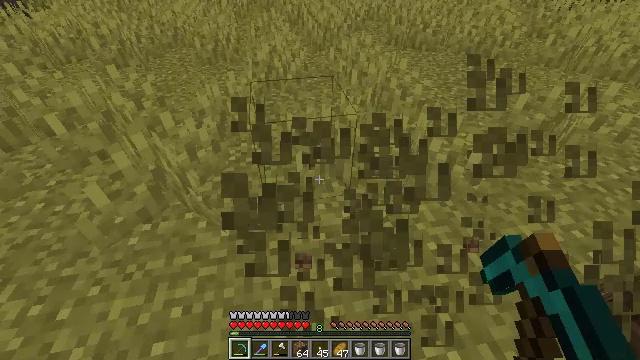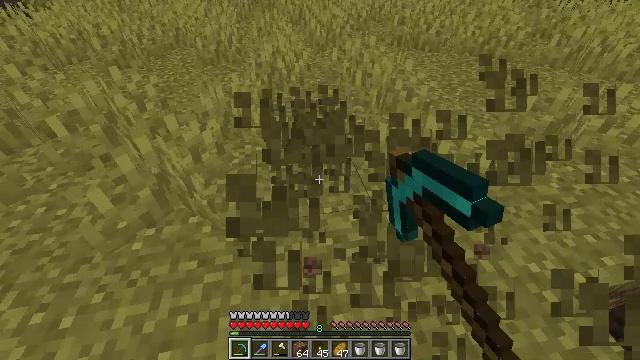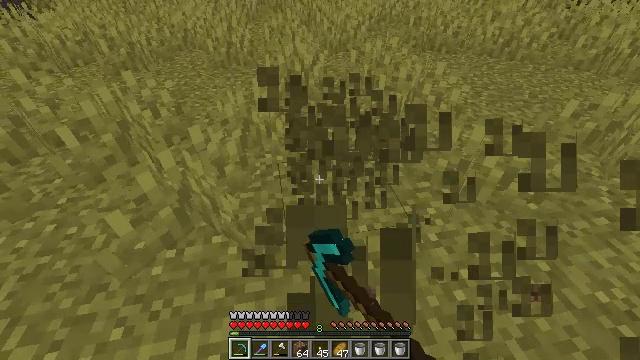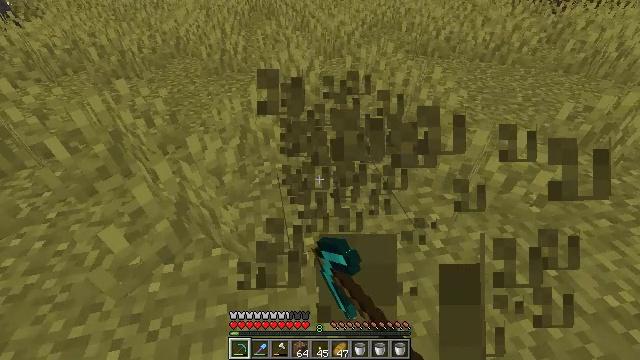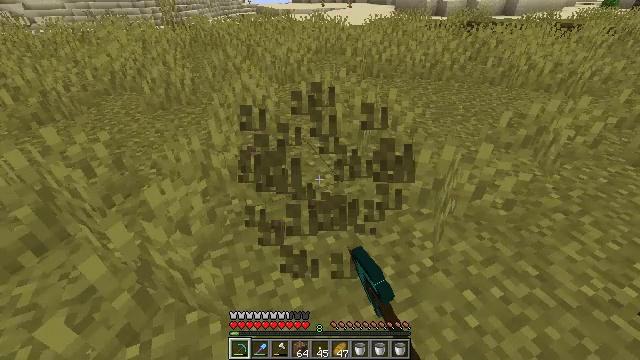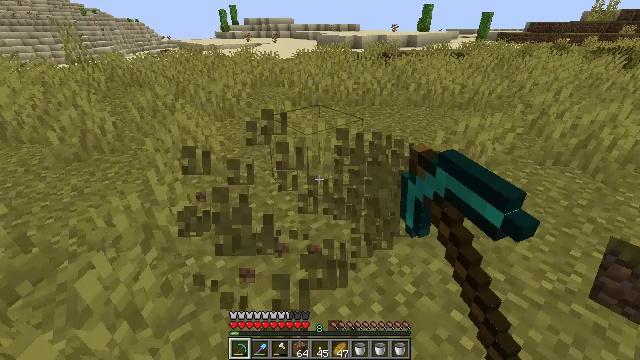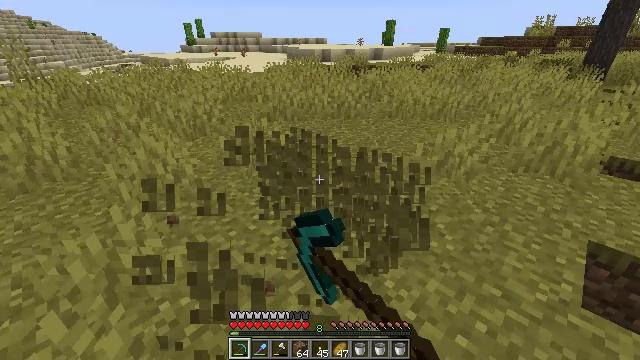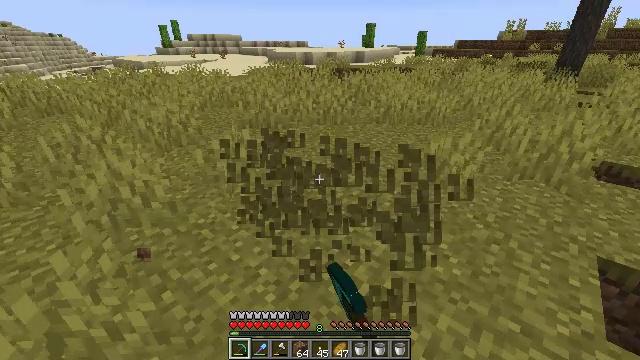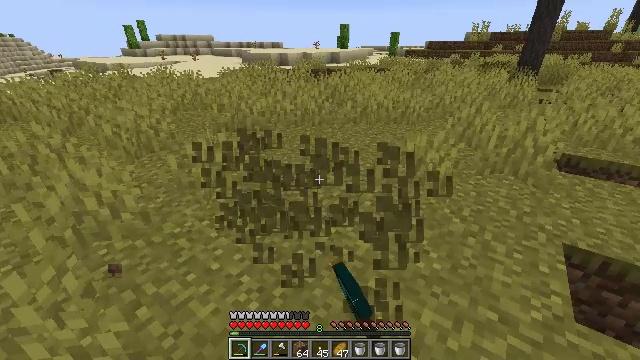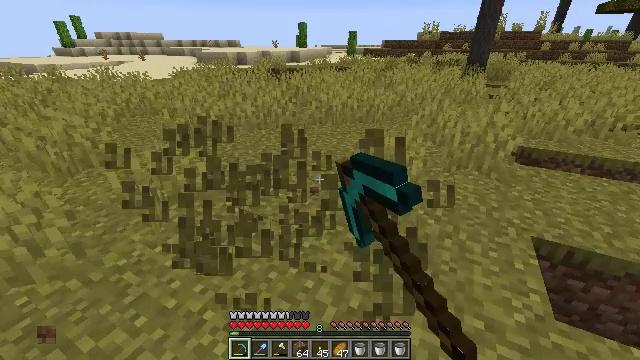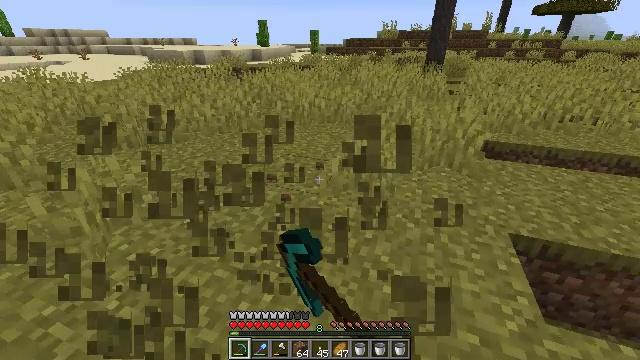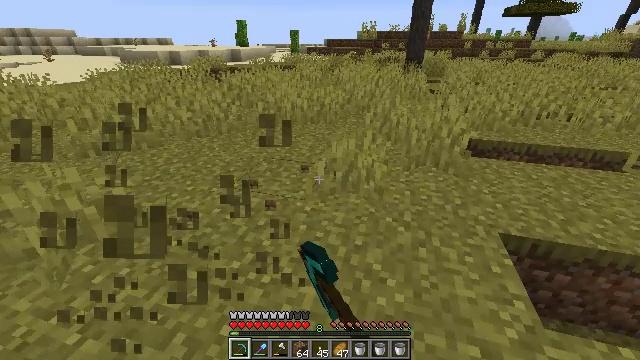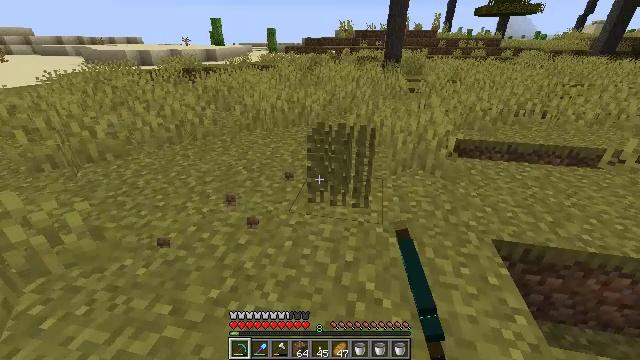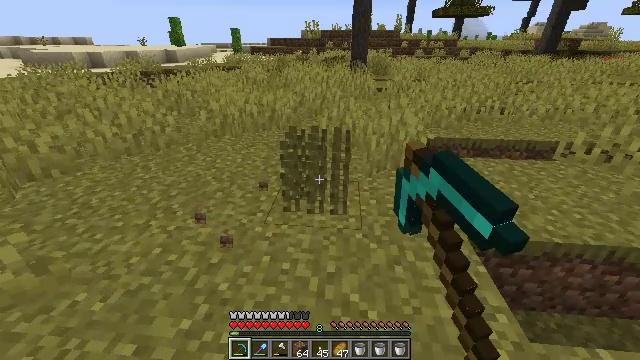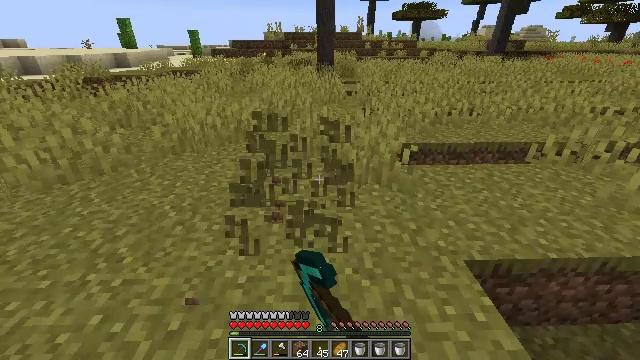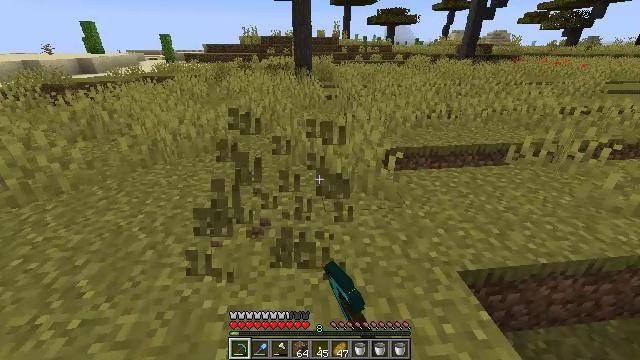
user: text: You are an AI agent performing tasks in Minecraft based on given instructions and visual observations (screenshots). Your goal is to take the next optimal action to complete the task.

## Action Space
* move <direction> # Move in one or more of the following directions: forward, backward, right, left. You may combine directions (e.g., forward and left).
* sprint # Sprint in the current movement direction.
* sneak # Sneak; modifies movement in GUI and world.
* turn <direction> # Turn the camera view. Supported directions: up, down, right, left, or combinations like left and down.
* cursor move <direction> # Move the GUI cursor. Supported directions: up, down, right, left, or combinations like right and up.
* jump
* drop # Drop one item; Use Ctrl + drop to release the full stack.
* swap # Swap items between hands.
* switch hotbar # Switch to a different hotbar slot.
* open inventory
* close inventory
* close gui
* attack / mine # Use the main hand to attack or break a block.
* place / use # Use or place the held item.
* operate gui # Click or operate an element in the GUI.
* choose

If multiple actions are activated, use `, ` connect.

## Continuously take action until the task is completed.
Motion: motion action
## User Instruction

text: Gather grass on the ground.
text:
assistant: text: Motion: move forward and move left, attack / mine
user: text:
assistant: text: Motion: move forward and move left, attack / mine
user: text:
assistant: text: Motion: move forward and move left, turn right and up, attack / mine
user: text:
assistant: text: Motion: move forward and move left, turn right and up, attack / mine
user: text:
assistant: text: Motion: move forward, turn right and up, attack / mine
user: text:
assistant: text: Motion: move forward, turn right and up, attack / mine
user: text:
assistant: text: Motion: move forward, turn right, attack / mine
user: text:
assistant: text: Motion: move forward, turn right, attack / mine
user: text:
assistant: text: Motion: move forward, turn right, attack / mine
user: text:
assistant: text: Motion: move forward, turn right, attack / mine
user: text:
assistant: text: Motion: move forward, turn right, attack / mine
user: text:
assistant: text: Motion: move forward, turn right, attack / mine
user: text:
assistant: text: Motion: move forward, turn right, attack / mine
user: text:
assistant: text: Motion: move forward, turn right, attack / mine
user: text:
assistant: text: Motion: move forward, turn right, attack / mine
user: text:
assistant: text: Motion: move forward, turn right, attack / mine
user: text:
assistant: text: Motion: move forward, turn right, attack / mine
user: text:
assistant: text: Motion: move forward and move left, turn right, attack / mine
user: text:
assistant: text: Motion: move forward and move left, turn right, attack / mine
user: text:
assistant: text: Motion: move forward and move left, turn right, attack / mine
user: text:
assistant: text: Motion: move forward and move left, turn right, attack / mine
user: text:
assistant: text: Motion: move forward and move left, turn right, attack / mine
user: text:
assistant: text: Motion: move forward and move left, turn right, attack / mine
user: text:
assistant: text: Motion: move forward, turn right, attack / mine
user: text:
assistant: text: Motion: move forward, turn right, attack / mine
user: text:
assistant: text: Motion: move forward, turn right, attack / mine
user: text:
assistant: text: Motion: move forward, turn right, attack / mine
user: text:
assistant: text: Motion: move forward, turn right, attack / mine
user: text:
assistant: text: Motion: move forward, attack / mine
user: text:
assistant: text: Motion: move forward, attack / mine